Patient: sex F, age 77
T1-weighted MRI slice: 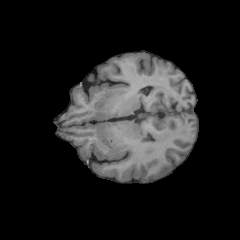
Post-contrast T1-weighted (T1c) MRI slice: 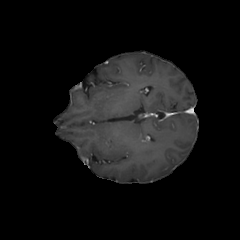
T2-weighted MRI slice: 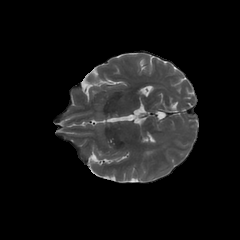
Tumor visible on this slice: yes
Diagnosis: Glioblastoma, IDH-wildtype
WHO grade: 4